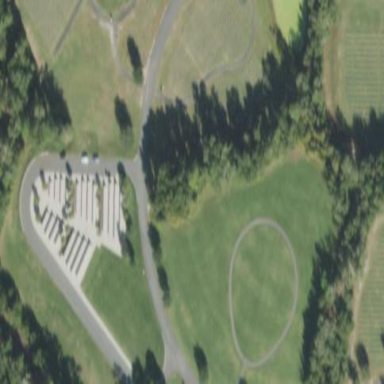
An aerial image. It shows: Sector in the cemetery.